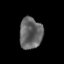
Tissue: prostate
Cell type: Epithelial cells
Senescence score: 0.3415
Nuclear area (px): 702
Mean DAPI intensity: 101.251